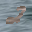
Label: 2